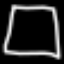
Label: square